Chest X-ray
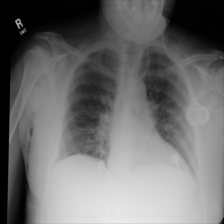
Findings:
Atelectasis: negative
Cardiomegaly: negative
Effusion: negative
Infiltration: negative
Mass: negative
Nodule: negative
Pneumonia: negative
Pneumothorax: negative
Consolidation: negative
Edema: negative
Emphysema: negative
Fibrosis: negative
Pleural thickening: negative
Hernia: negative